Question: I am making a social networking website with PHP, MySQL, Javascript, JQUERY, and AJAX. I have setInterval and setTimeout function to show messages, friend requests etc every second with ajax. But I see that it is sending a response every second and finish time to increase continuously. Will it affect my server performance?
Please see the snapshot -

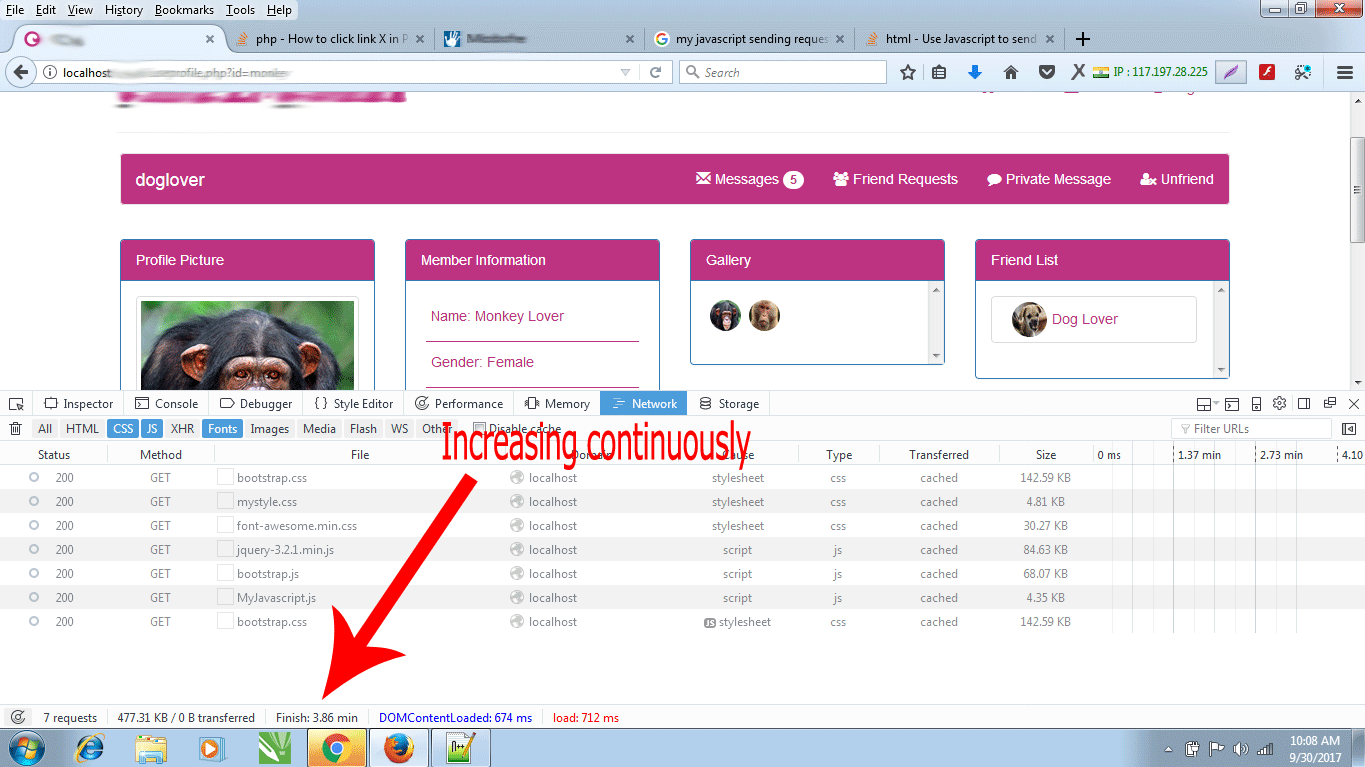
Answer: The logs all on-going requests even after the page has loaded (e.g. AJAX). So whenever you click a button that brings new data in the website, the finish time is extended.
If you want to monitor the initial page load time, use the just to the right.
Here is a comparison between the two: <URL>